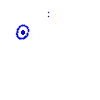
Particle: kaon